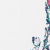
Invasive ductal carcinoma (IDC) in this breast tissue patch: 0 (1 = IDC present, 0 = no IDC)